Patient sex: F
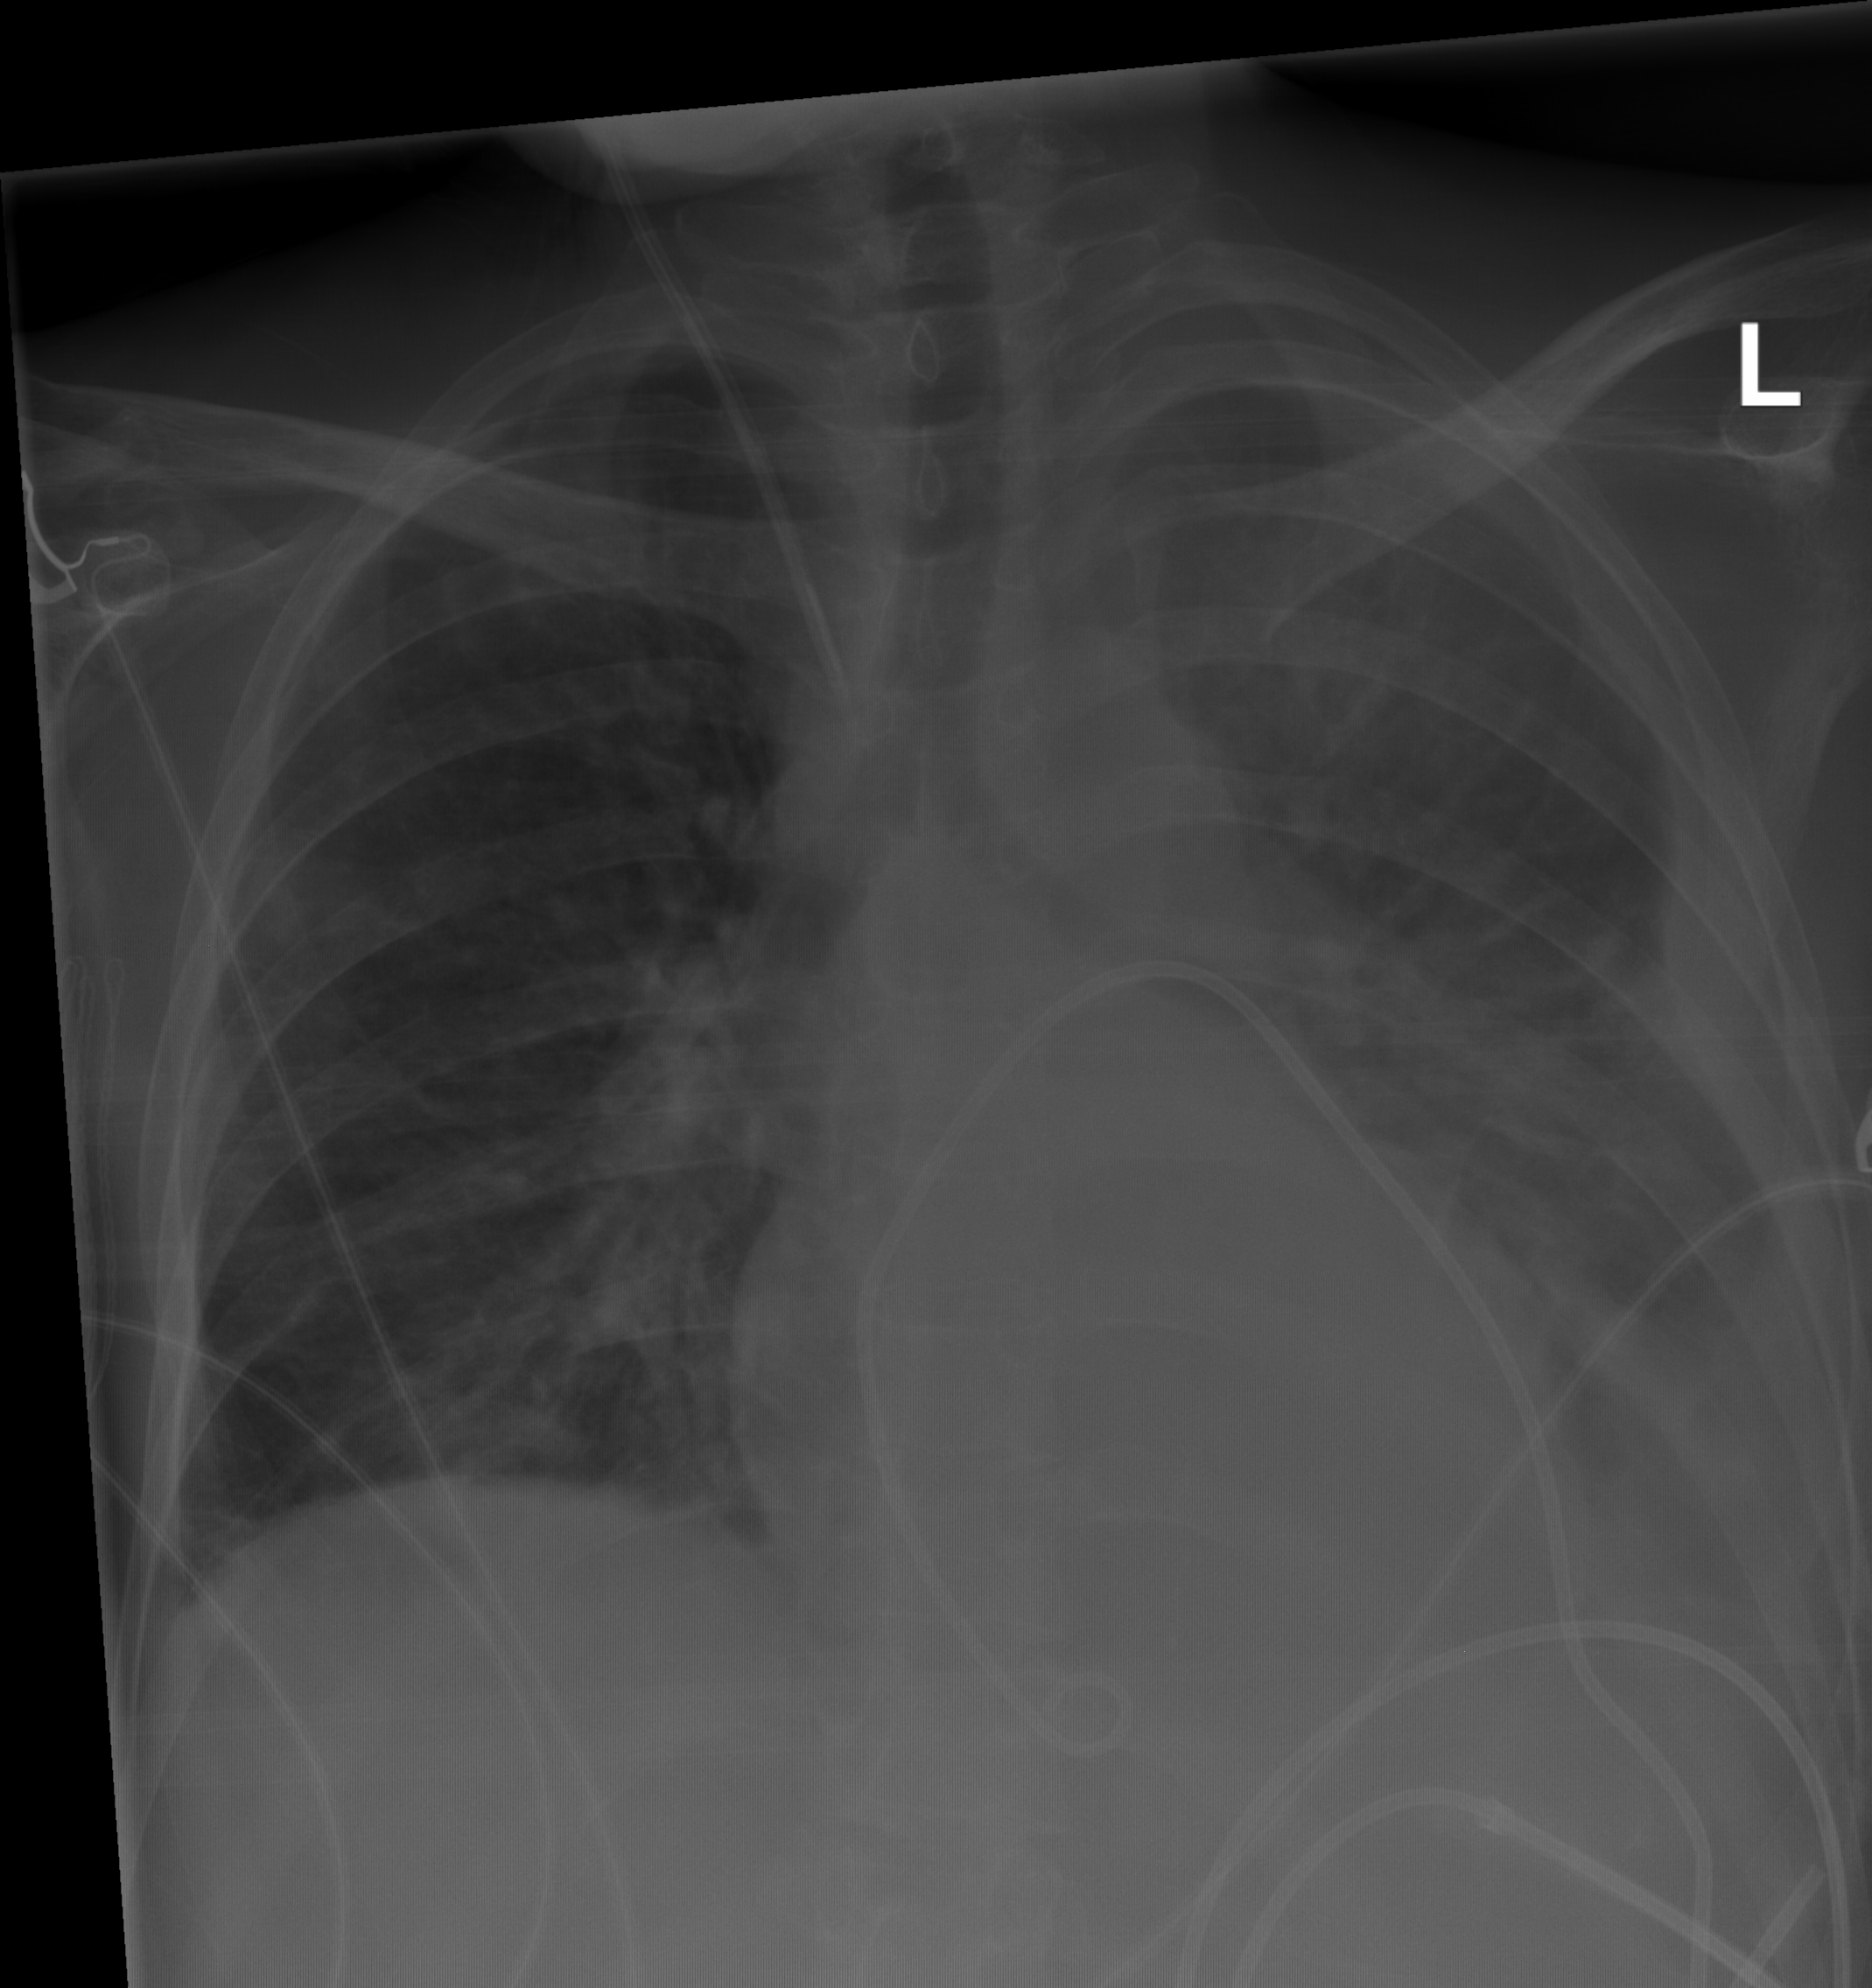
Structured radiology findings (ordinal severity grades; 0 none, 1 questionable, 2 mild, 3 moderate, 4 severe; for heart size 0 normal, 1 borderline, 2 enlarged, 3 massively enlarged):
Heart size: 0
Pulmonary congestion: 2
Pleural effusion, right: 0
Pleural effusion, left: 2
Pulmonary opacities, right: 2
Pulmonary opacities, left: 2
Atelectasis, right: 0
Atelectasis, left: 2